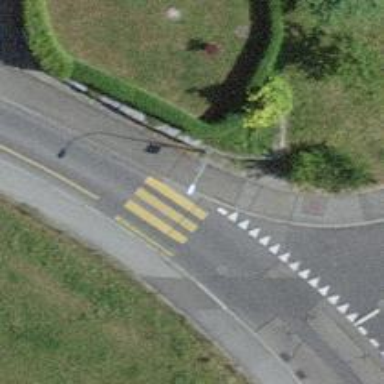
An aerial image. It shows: Pedestrian crossing with zebra markings on footway.